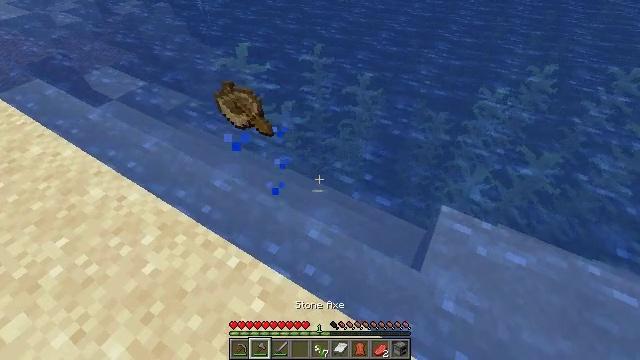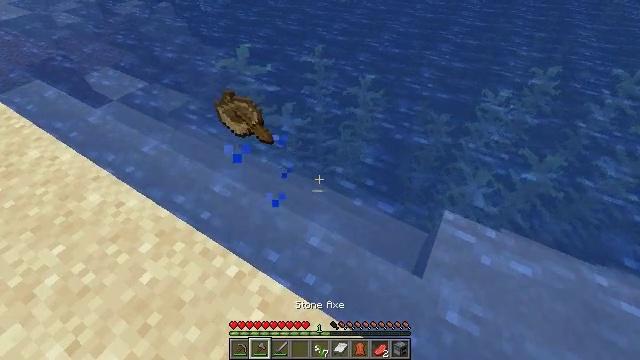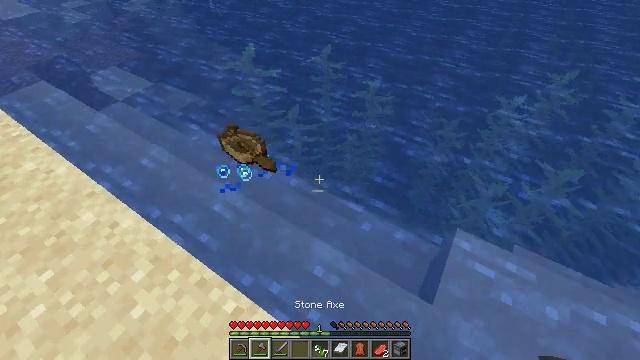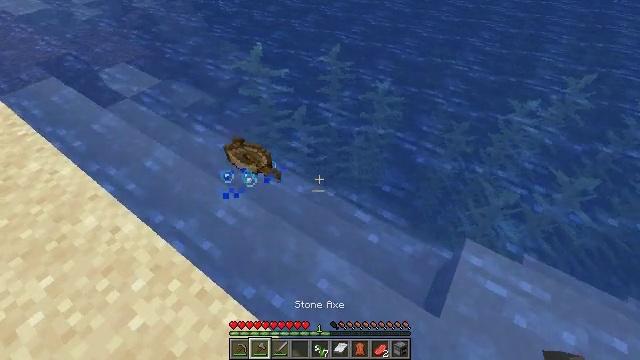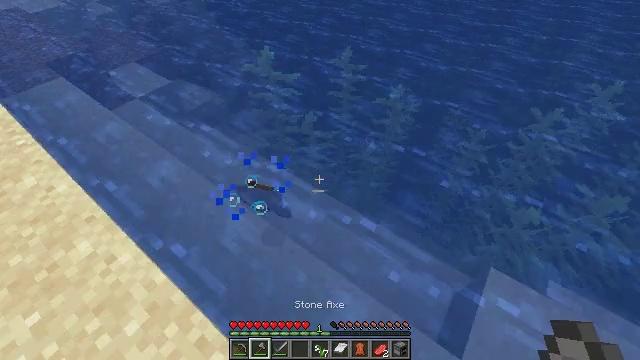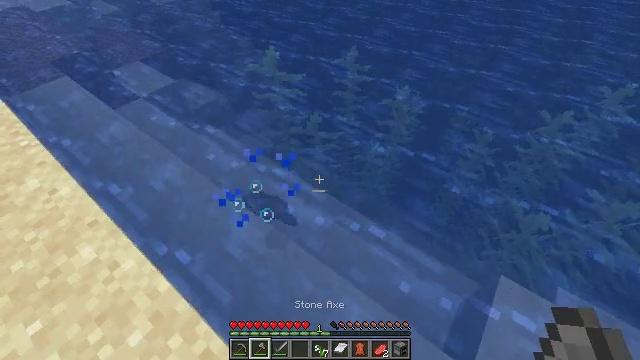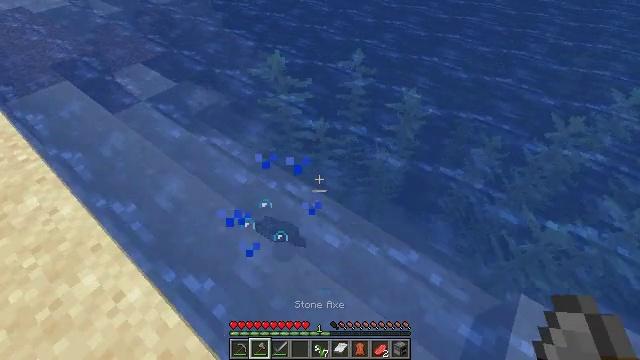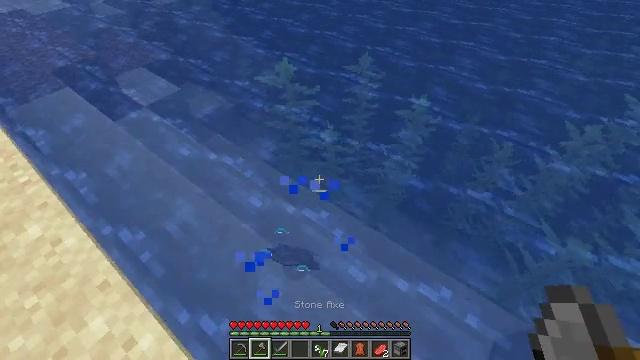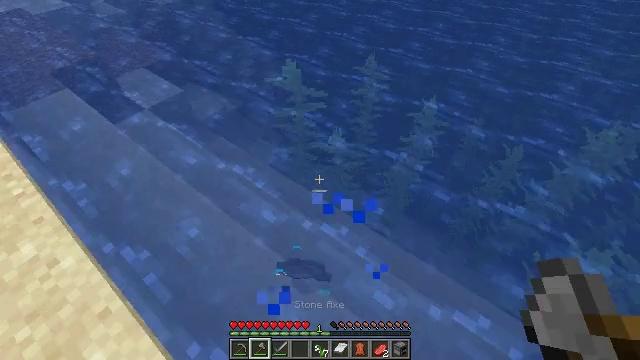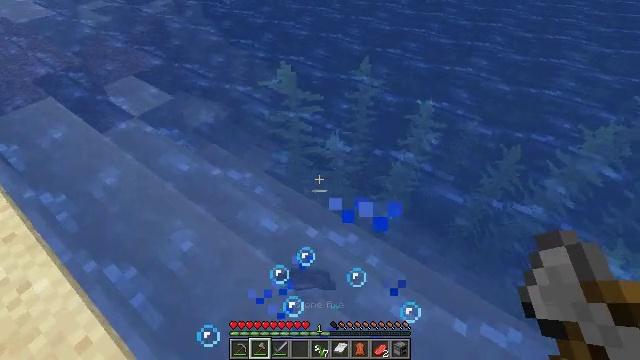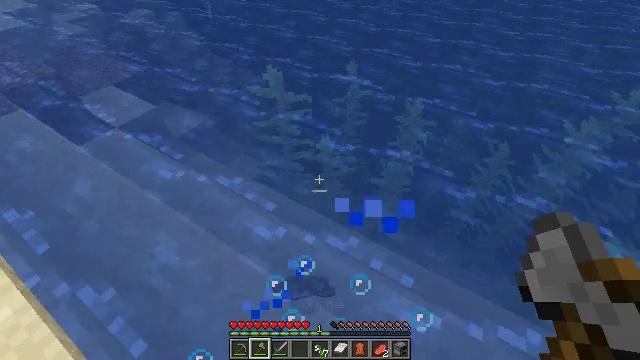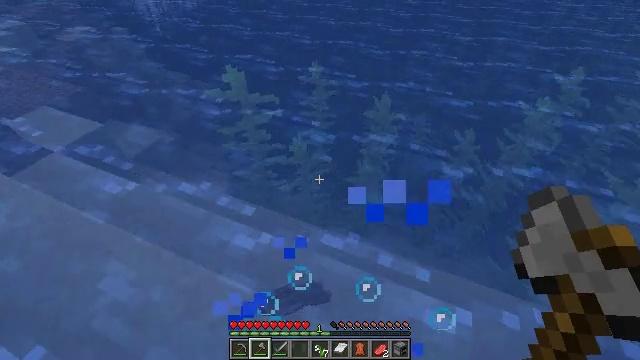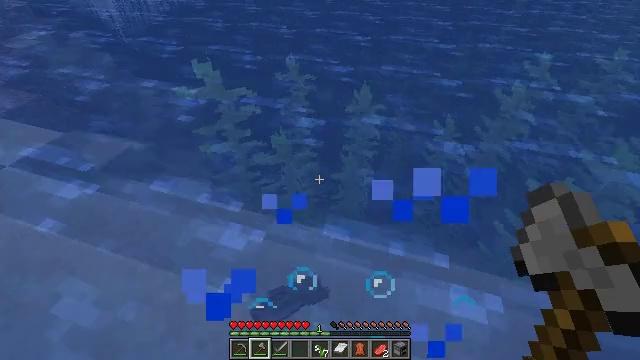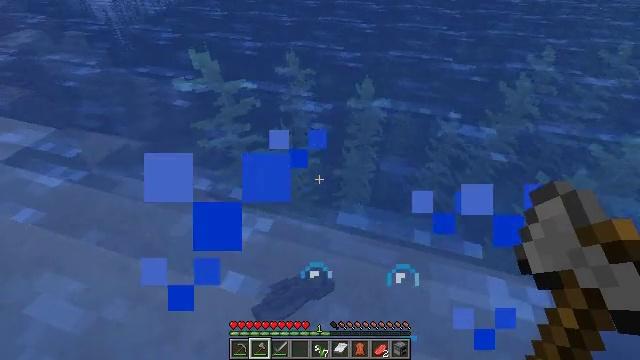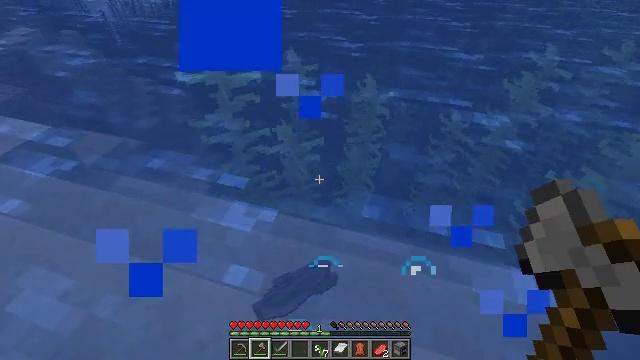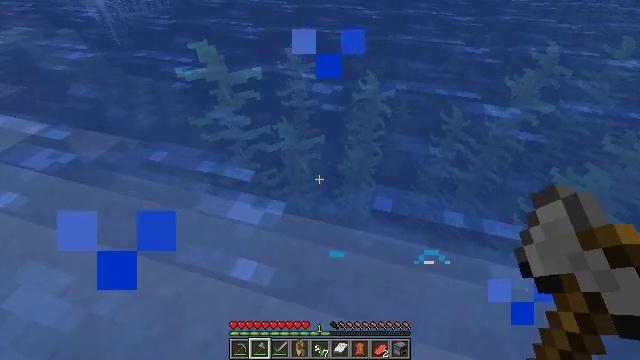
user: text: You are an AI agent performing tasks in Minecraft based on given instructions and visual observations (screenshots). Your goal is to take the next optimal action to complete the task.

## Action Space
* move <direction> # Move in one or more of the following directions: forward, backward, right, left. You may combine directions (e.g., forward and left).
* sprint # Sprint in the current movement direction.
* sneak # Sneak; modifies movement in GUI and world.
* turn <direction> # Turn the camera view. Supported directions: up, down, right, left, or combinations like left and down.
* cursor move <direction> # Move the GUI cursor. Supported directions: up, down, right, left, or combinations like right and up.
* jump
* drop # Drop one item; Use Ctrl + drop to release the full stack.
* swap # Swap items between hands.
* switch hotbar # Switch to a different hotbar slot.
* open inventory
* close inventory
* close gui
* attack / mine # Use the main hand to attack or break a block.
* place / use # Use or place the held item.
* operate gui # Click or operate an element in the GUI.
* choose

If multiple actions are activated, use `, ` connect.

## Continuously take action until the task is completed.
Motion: motion action
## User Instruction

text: Get materials to craft white dye.
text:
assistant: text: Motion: move forward
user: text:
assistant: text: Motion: move forward, turn left
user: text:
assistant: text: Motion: move forward, turn left
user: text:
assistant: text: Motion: move forward and move left, turn left
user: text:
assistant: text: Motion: move forward and move left
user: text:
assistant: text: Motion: move forward and move left
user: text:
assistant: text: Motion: move forward and move left
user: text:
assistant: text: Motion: move forward and move left
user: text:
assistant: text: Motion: move forward, turn right and up
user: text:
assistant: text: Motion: move forward, turn right and up
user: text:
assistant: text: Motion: turn right and up
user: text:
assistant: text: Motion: turn right
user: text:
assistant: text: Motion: move back
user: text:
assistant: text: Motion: move back
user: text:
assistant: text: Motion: move back
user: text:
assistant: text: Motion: move back, turn right
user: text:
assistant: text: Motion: turn right
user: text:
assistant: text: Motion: turn right
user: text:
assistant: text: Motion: no_op
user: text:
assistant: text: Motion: no_op
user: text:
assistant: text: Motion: turn right
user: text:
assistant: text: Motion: turn right
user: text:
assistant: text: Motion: turn right
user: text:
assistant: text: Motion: move back, turn right
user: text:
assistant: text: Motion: move back, turn right and up
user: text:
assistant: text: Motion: move back and move right, turn right and up
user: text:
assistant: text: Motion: move back and move right, turn right and up
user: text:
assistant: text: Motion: move right, turn right and up
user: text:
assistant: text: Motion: move right, turn right and up, jump
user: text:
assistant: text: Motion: move right, turn right and up, jump